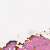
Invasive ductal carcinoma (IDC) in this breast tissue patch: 0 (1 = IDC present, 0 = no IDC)